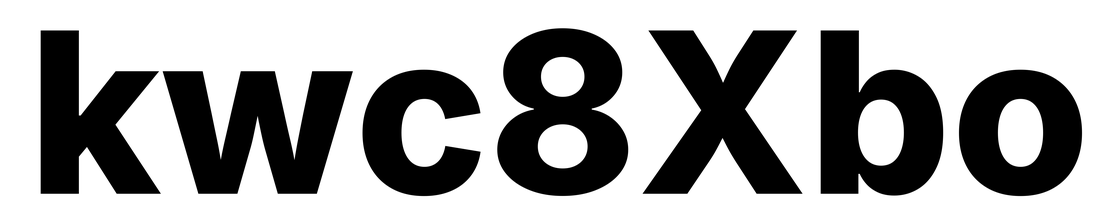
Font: Inter_ExtraBold